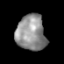
Tissue: prostate
Cell type: Epithelial cells
Senescence score: 0.3062
Nuclear area (px): 1025
Mean DAPI intensity: 144.844